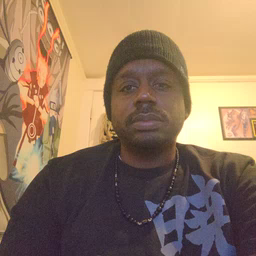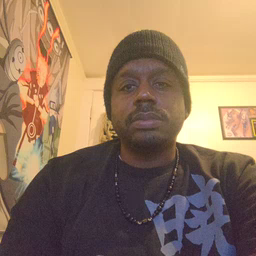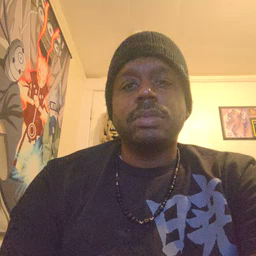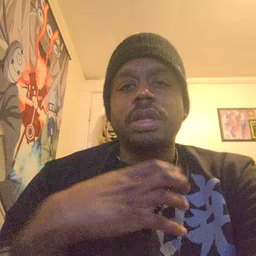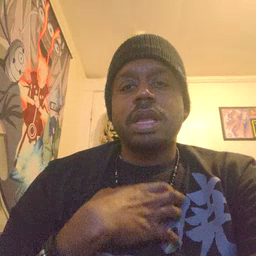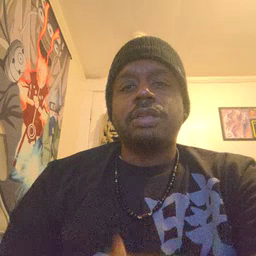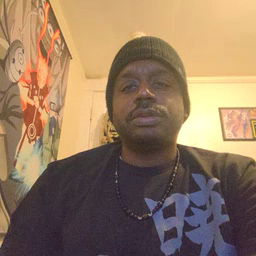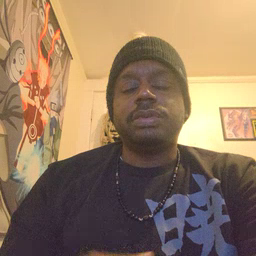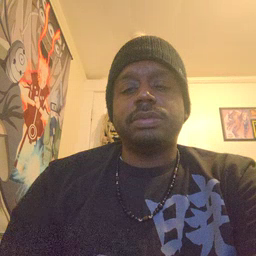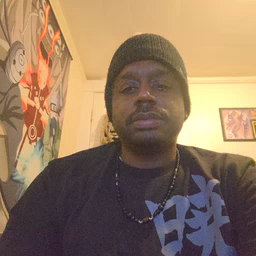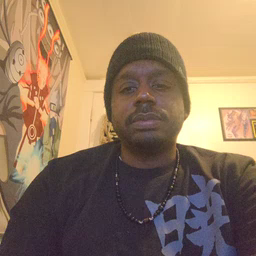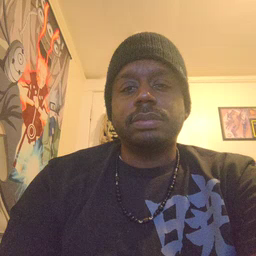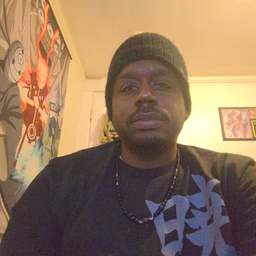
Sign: hungry